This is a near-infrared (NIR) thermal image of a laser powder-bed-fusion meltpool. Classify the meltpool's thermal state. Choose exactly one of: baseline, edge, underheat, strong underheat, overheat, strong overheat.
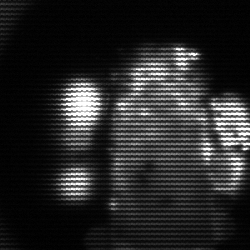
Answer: strong underheat